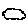
Label: cloud